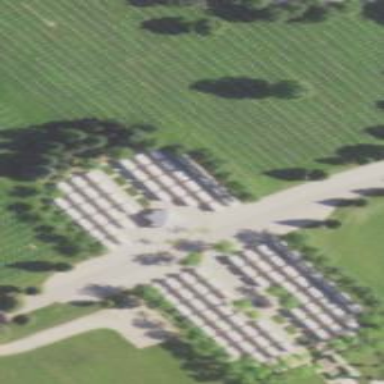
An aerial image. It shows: Columbarium tomb with historical significance.